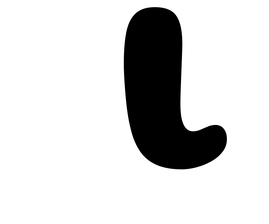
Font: Gluten_ExtraBold